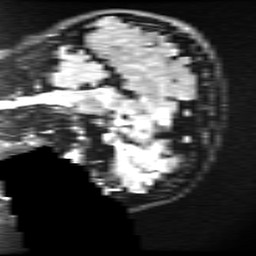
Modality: FLAIR
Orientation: sagittal
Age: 49
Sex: female
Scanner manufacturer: ge
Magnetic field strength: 3 T
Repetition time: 11 s
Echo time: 0.1497 s